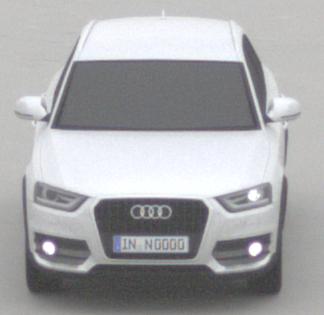
Make: Audi
Model: Q3 1.4 TFSI
Detailed model: Q3 (8U)
Model produced from: 2013/07
Model produced until: 2014/10
Doors: 5
Color: white
Road condition: dry road
Daytime: midday
Contrast: low contrast